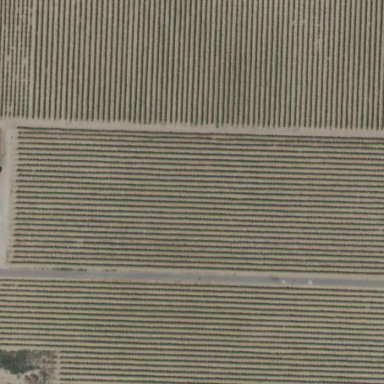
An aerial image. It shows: Vineyard.